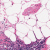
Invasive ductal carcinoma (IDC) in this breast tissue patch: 0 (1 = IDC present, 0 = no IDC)